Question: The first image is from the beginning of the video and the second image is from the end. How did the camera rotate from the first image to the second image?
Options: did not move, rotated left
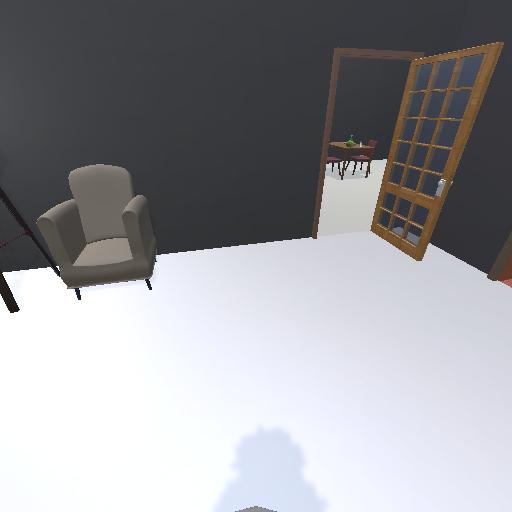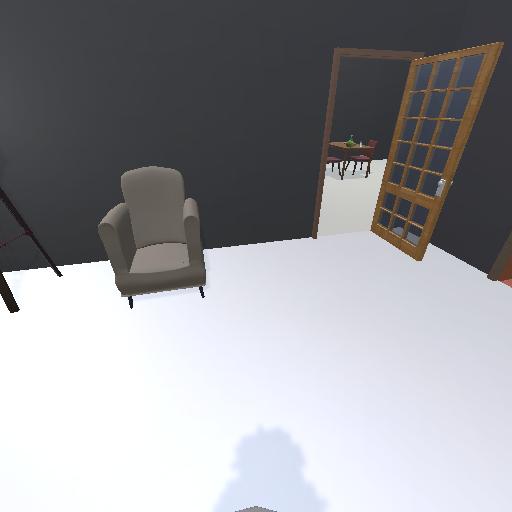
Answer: did not move